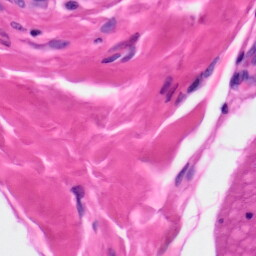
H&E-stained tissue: Skin